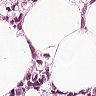
Metastatic tissue present: yes